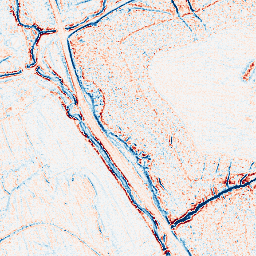
Category: edge_preserving
Decomposition family: anisotropic_diffusion
Decomposition parameters: iterations: 10
kappa: 10
gamma: 0.05
Upsampling method: linear_exact
Upsampling parameters: scale: 8
Upsampling scale: 8